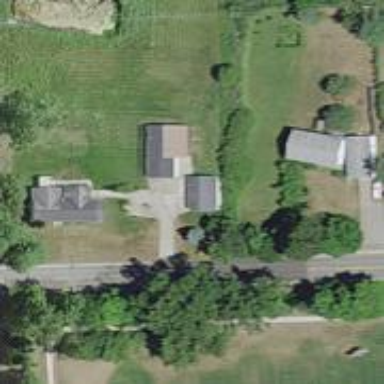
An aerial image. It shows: Driveway.